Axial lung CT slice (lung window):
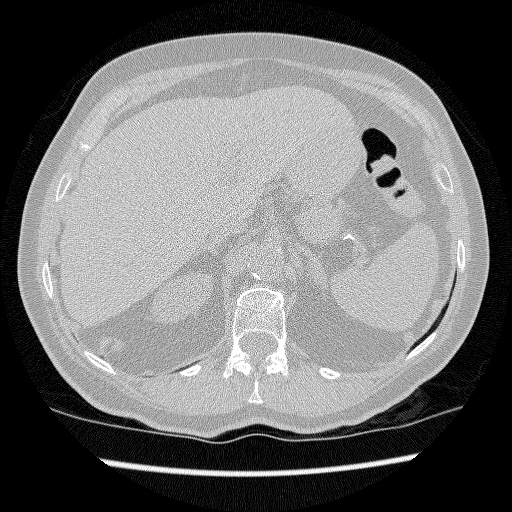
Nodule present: no